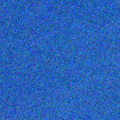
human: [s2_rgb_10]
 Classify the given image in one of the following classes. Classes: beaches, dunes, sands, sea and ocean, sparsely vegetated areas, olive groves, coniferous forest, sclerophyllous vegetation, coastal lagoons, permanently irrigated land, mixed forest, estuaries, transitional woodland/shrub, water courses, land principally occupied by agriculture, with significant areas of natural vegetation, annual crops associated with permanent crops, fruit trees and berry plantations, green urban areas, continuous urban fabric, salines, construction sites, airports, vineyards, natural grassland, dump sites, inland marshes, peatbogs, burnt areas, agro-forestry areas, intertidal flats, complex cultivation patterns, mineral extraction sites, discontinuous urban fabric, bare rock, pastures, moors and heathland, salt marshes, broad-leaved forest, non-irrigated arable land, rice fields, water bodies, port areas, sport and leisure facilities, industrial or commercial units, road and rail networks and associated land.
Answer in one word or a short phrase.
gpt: sea and ocean